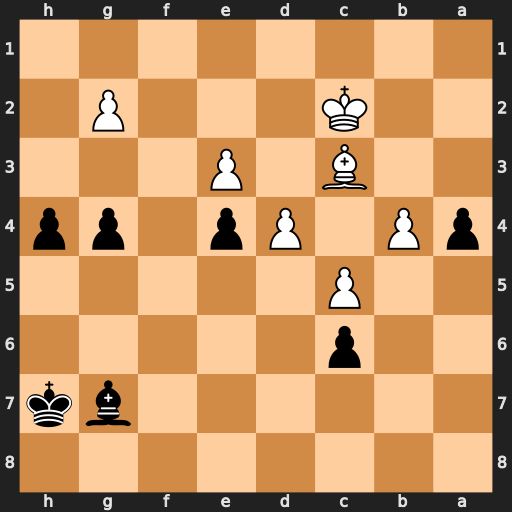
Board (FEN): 8/6bk/2p5/2P5/pP1Pp1pp/2B1P3/2K3P1/8
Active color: b
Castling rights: -
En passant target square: -
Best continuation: h3 gxh3 gxh3